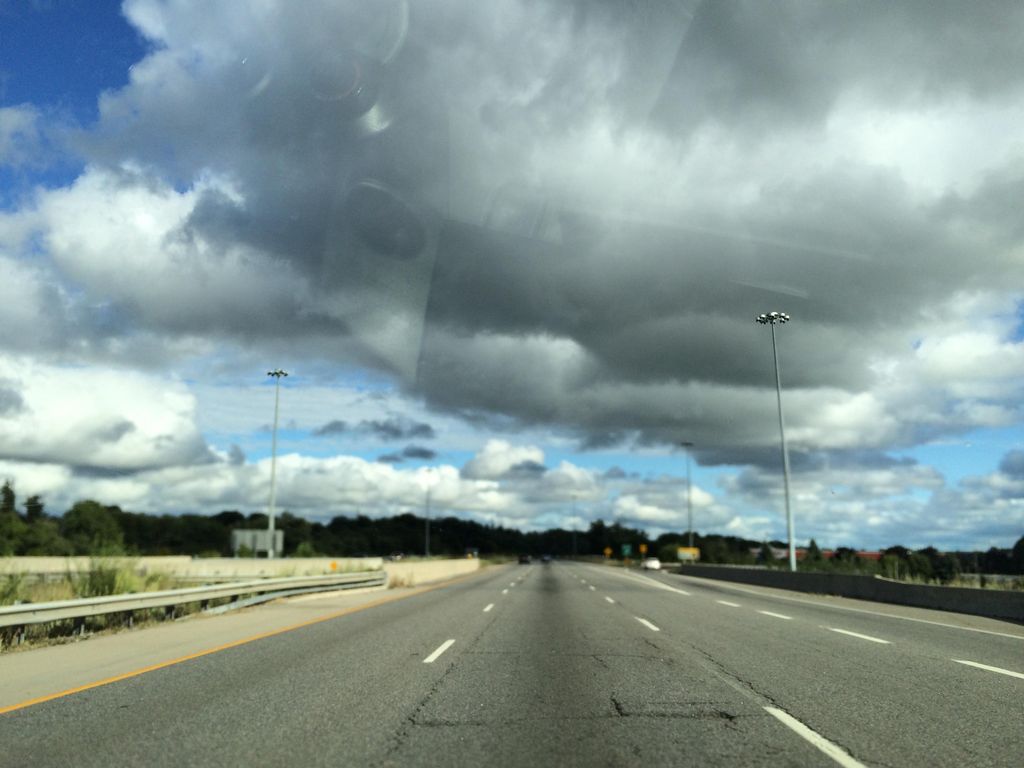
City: kitchener-waterloo